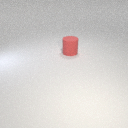
large red rubber cylinder